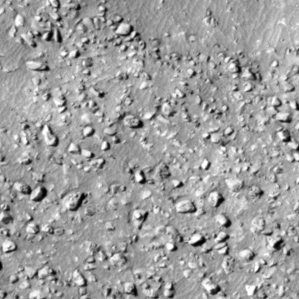
Label: non_frost